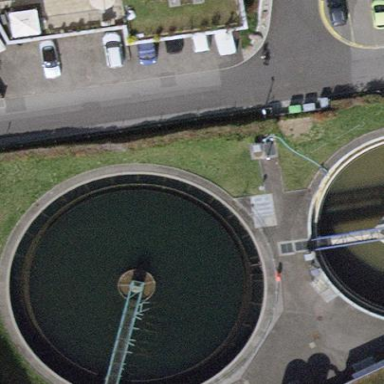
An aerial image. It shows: Wastewater plant.